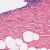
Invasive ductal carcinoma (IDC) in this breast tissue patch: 0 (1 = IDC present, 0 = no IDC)